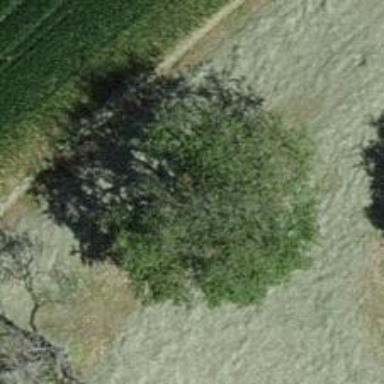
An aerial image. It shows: Agricultural area with broadleaved deciduous trees.